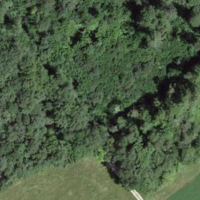
EUNIS habitat code: 44
Species observed at this site:
Hippocrepis emerus